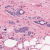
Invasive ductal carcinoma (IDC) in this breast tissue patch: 1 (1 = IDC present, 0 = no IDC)